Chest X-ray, AP view. Patient: 48 years old, sex M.
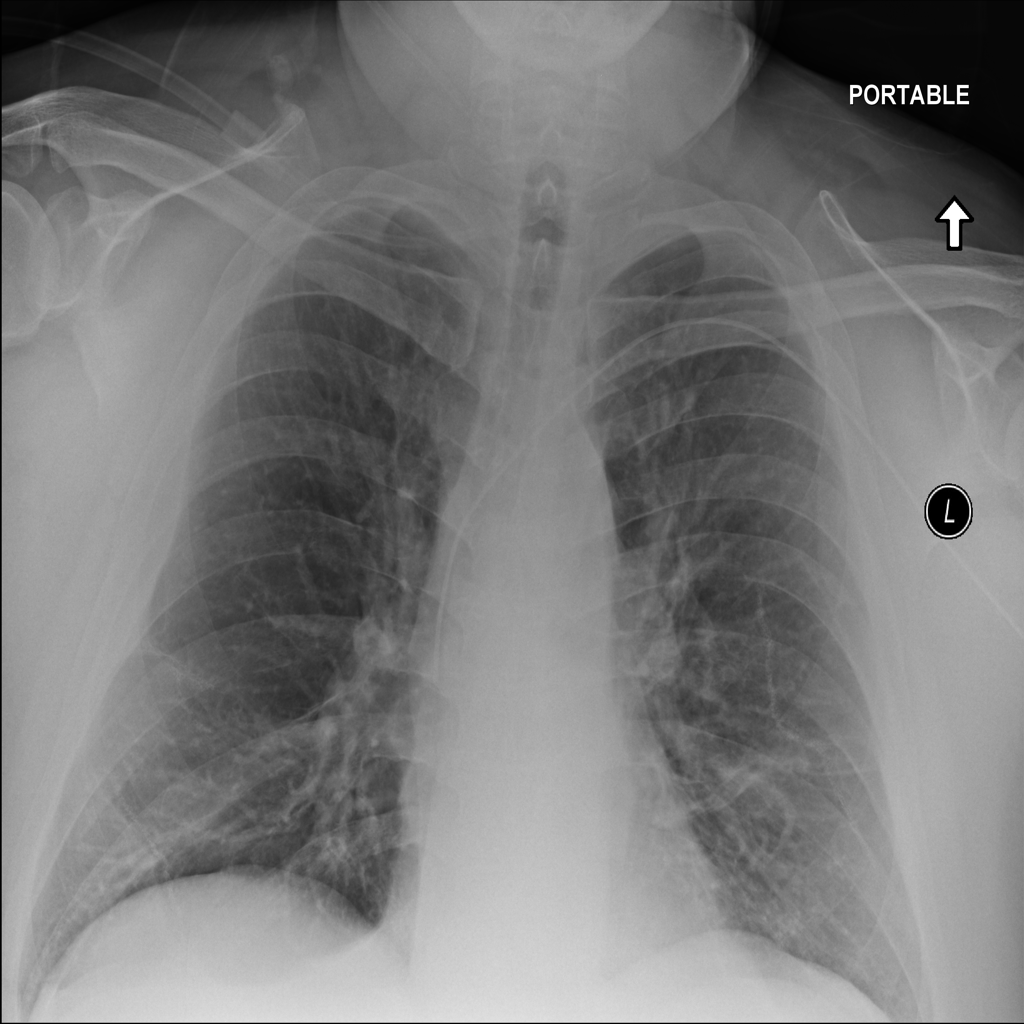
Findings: Atelectasis